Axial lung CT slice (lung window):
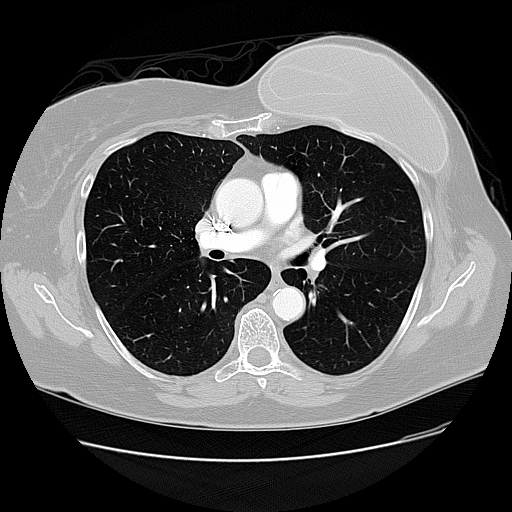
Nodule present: no